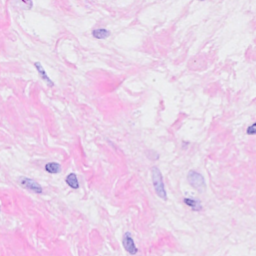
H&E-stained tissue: Breast